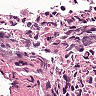
Metastatic tissue present: no